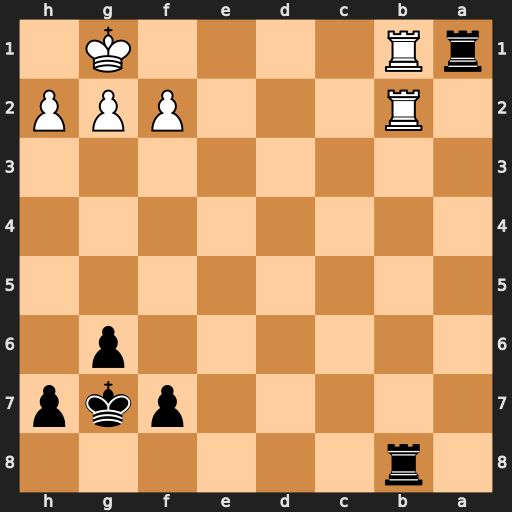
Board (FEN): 1r6/5pkp/6p1/8/8/8/1R3PPP/rR4K1
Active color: b
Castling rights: -
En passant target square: -
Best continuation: Rxb1+ Rxb1 Rxb1#